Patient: sex F, age 63
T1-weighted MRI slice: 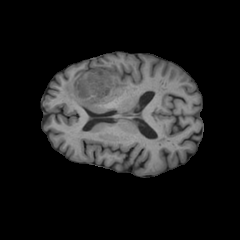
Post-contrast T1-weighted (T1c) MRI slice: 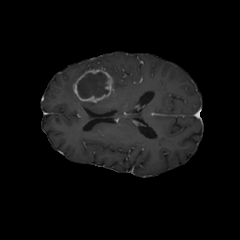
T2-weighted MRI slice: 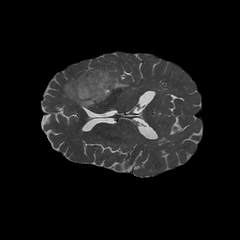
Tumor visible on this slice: yes
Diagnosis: Glioblastoma, IDH-wildtype
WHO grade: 4